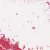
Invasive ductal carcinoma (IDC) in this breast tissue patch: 0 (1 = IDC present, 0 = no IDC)